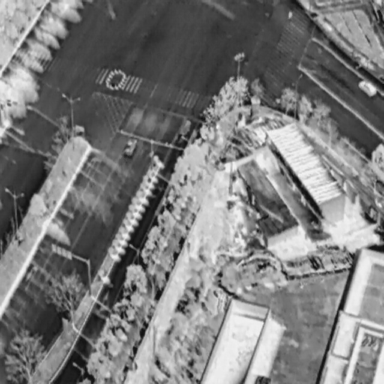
There are two Cars in the infrared image.